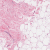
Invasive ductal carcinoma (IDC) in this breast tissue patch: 0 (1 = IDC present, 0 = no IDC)